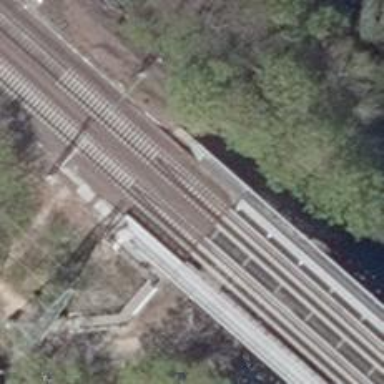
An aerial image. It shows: Railway bridge with electrified contact lines.